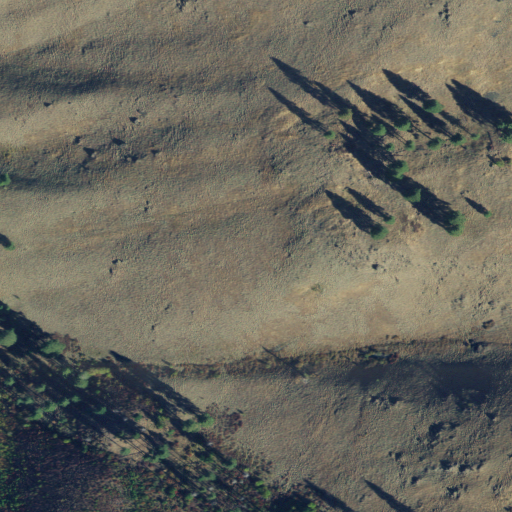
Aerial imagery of depression(s) in Idaho named Cougar Basin containing shrub, evergreen forest, and grassland